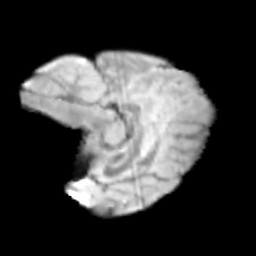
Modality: T2w
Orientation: sagittal
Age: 10
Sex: female
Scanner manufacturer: siemens
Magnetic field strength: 3 T
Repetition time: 3.8 s
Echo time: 0.07 s